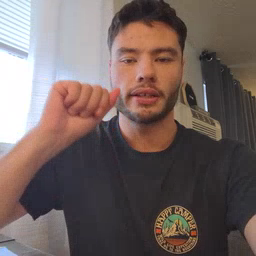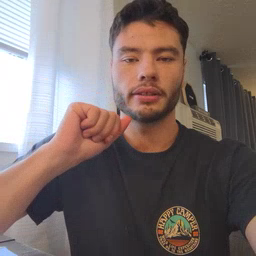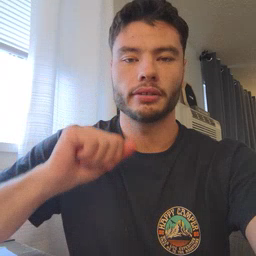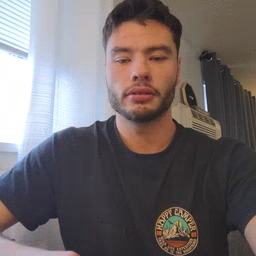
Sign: aunt